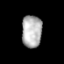
Tissue: prostate
Cell type: T cells
Senescence score: 0.3225
Nuclear area (px): 634
Mean DAPI intensity: 178.623